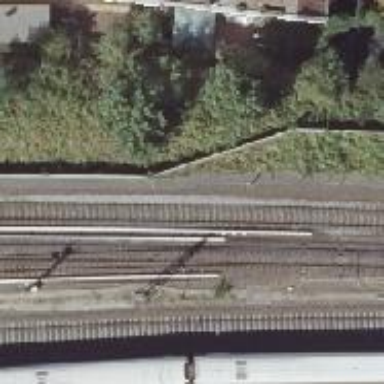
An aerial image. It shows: Solitary milestone along the railway.